Question: i would like to place two ticks in my colorbar. matplotlib.
my problem is at the format of the numbers at the colorbar. I would like instead of '1.99e+00' to have '1.9e0'. Better would be if the number would be rounded (e.g.'2.0e0')
The number '0' should stay as '0'.
here is the code:
'''
from scipy import *
import matplotlib.pylab as plt
import numpy as np
def main():
# Creating the grid of coordinates x,y
x,y = ogrid[-1.:1.:.01, -1.:1.:.01]
z = 3*y*(3*x**2-y**2)/4 + .5*cos(6*pi * sqrt(x**2 +y**2) + arctan2(x,y))
fig = plt.figure()
ax = fig.add_subplot(111)
result = ax.imshow(z,
origin='lower',
extent=[0,2,0,400],
interpolation='nearest',
aspect='auto'
)
cbar = fig.colorbar( result , ticks=[ 0 , z.max() ])
cbar.ax.set_yticklabels([ 0 , '{0:.2e}'.format( z.max()) ])
cbar.outline.remove()
plt.show()
if __name__ == '__main__':
main()
'''

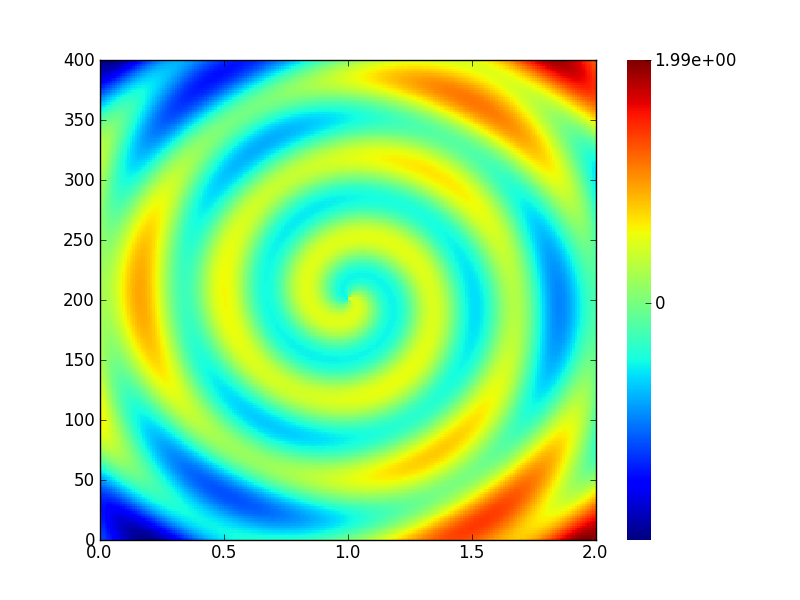
Answer: The format you're using can be trivially modified to be one digit after the decimal instead of two, which automatically includes rounding. The other changes you want are easy too if you do them as text modifications.
'''
def format_yticklabel(number):
return '{0:.1e}'.format(number).replace('+0', '').replace('-0', '-')
>>> format_yticklabel(1.99)
'2.0e0'
'''